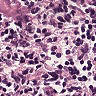
Metastatic tissue present: no